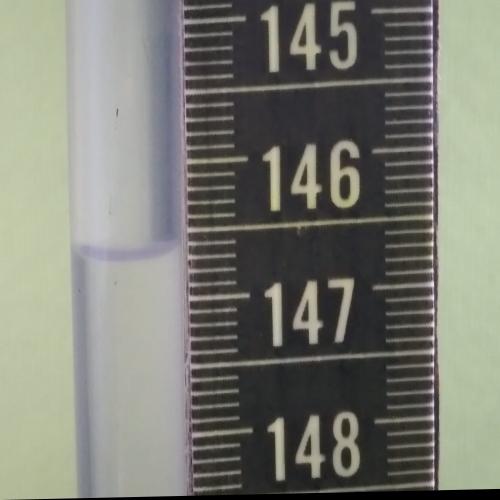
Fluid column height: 146.7 cm